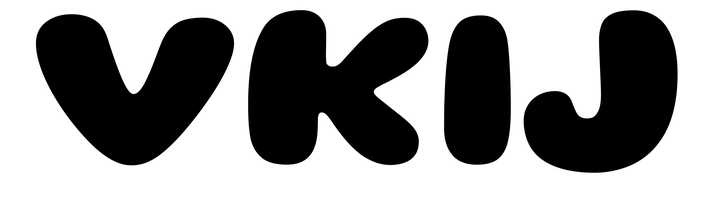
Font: Gluten_ExtraBold